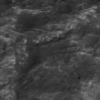
Label: not_dusty